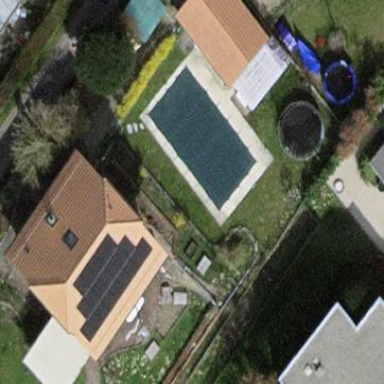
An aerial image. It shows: Outdoor swimming pool on leisure land.